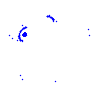
Particle: pion